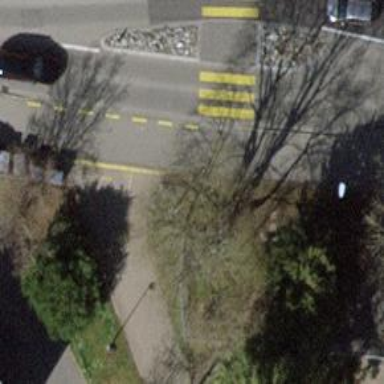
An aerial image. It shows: Brown bench in the vicinity.